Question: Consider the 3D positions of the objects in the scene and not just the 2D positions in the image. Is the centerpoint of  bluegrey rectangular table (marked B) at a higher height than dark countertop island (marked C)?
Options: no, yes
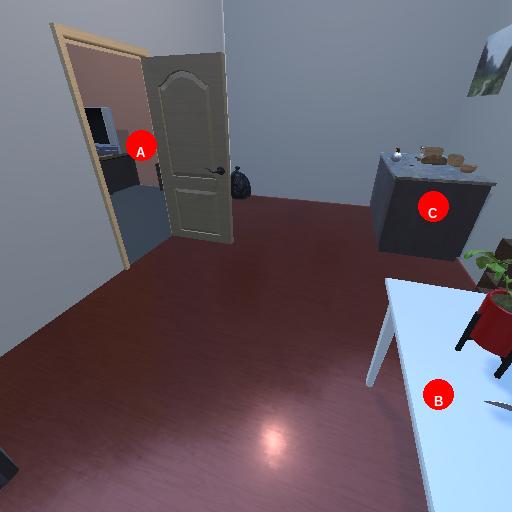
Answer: no